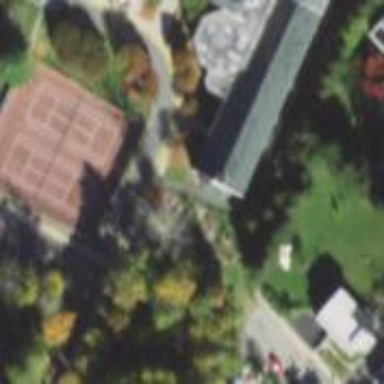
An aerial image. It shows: Sports centre with tennis court.